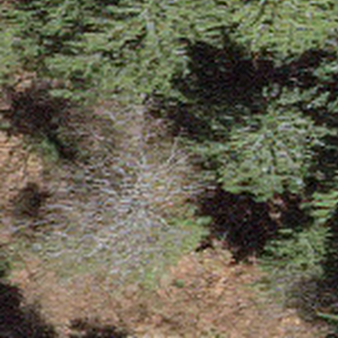
Label: other